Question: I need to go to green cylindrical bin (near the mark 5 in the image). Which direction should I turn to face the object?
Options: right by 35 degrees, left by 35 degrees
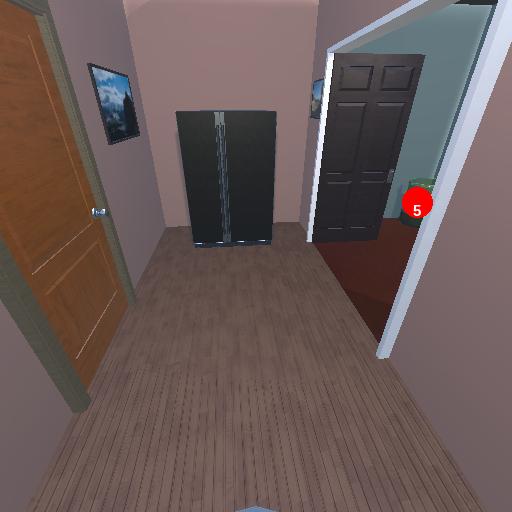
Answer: right by 35 degrees